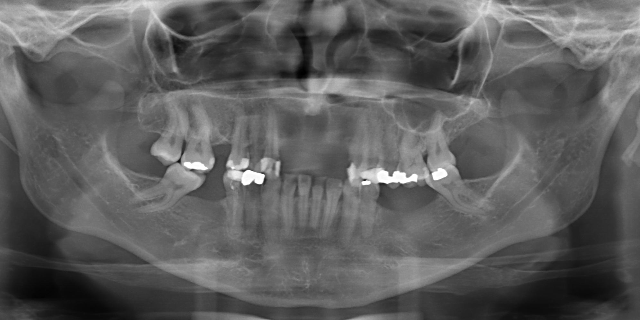
adult